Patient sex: F
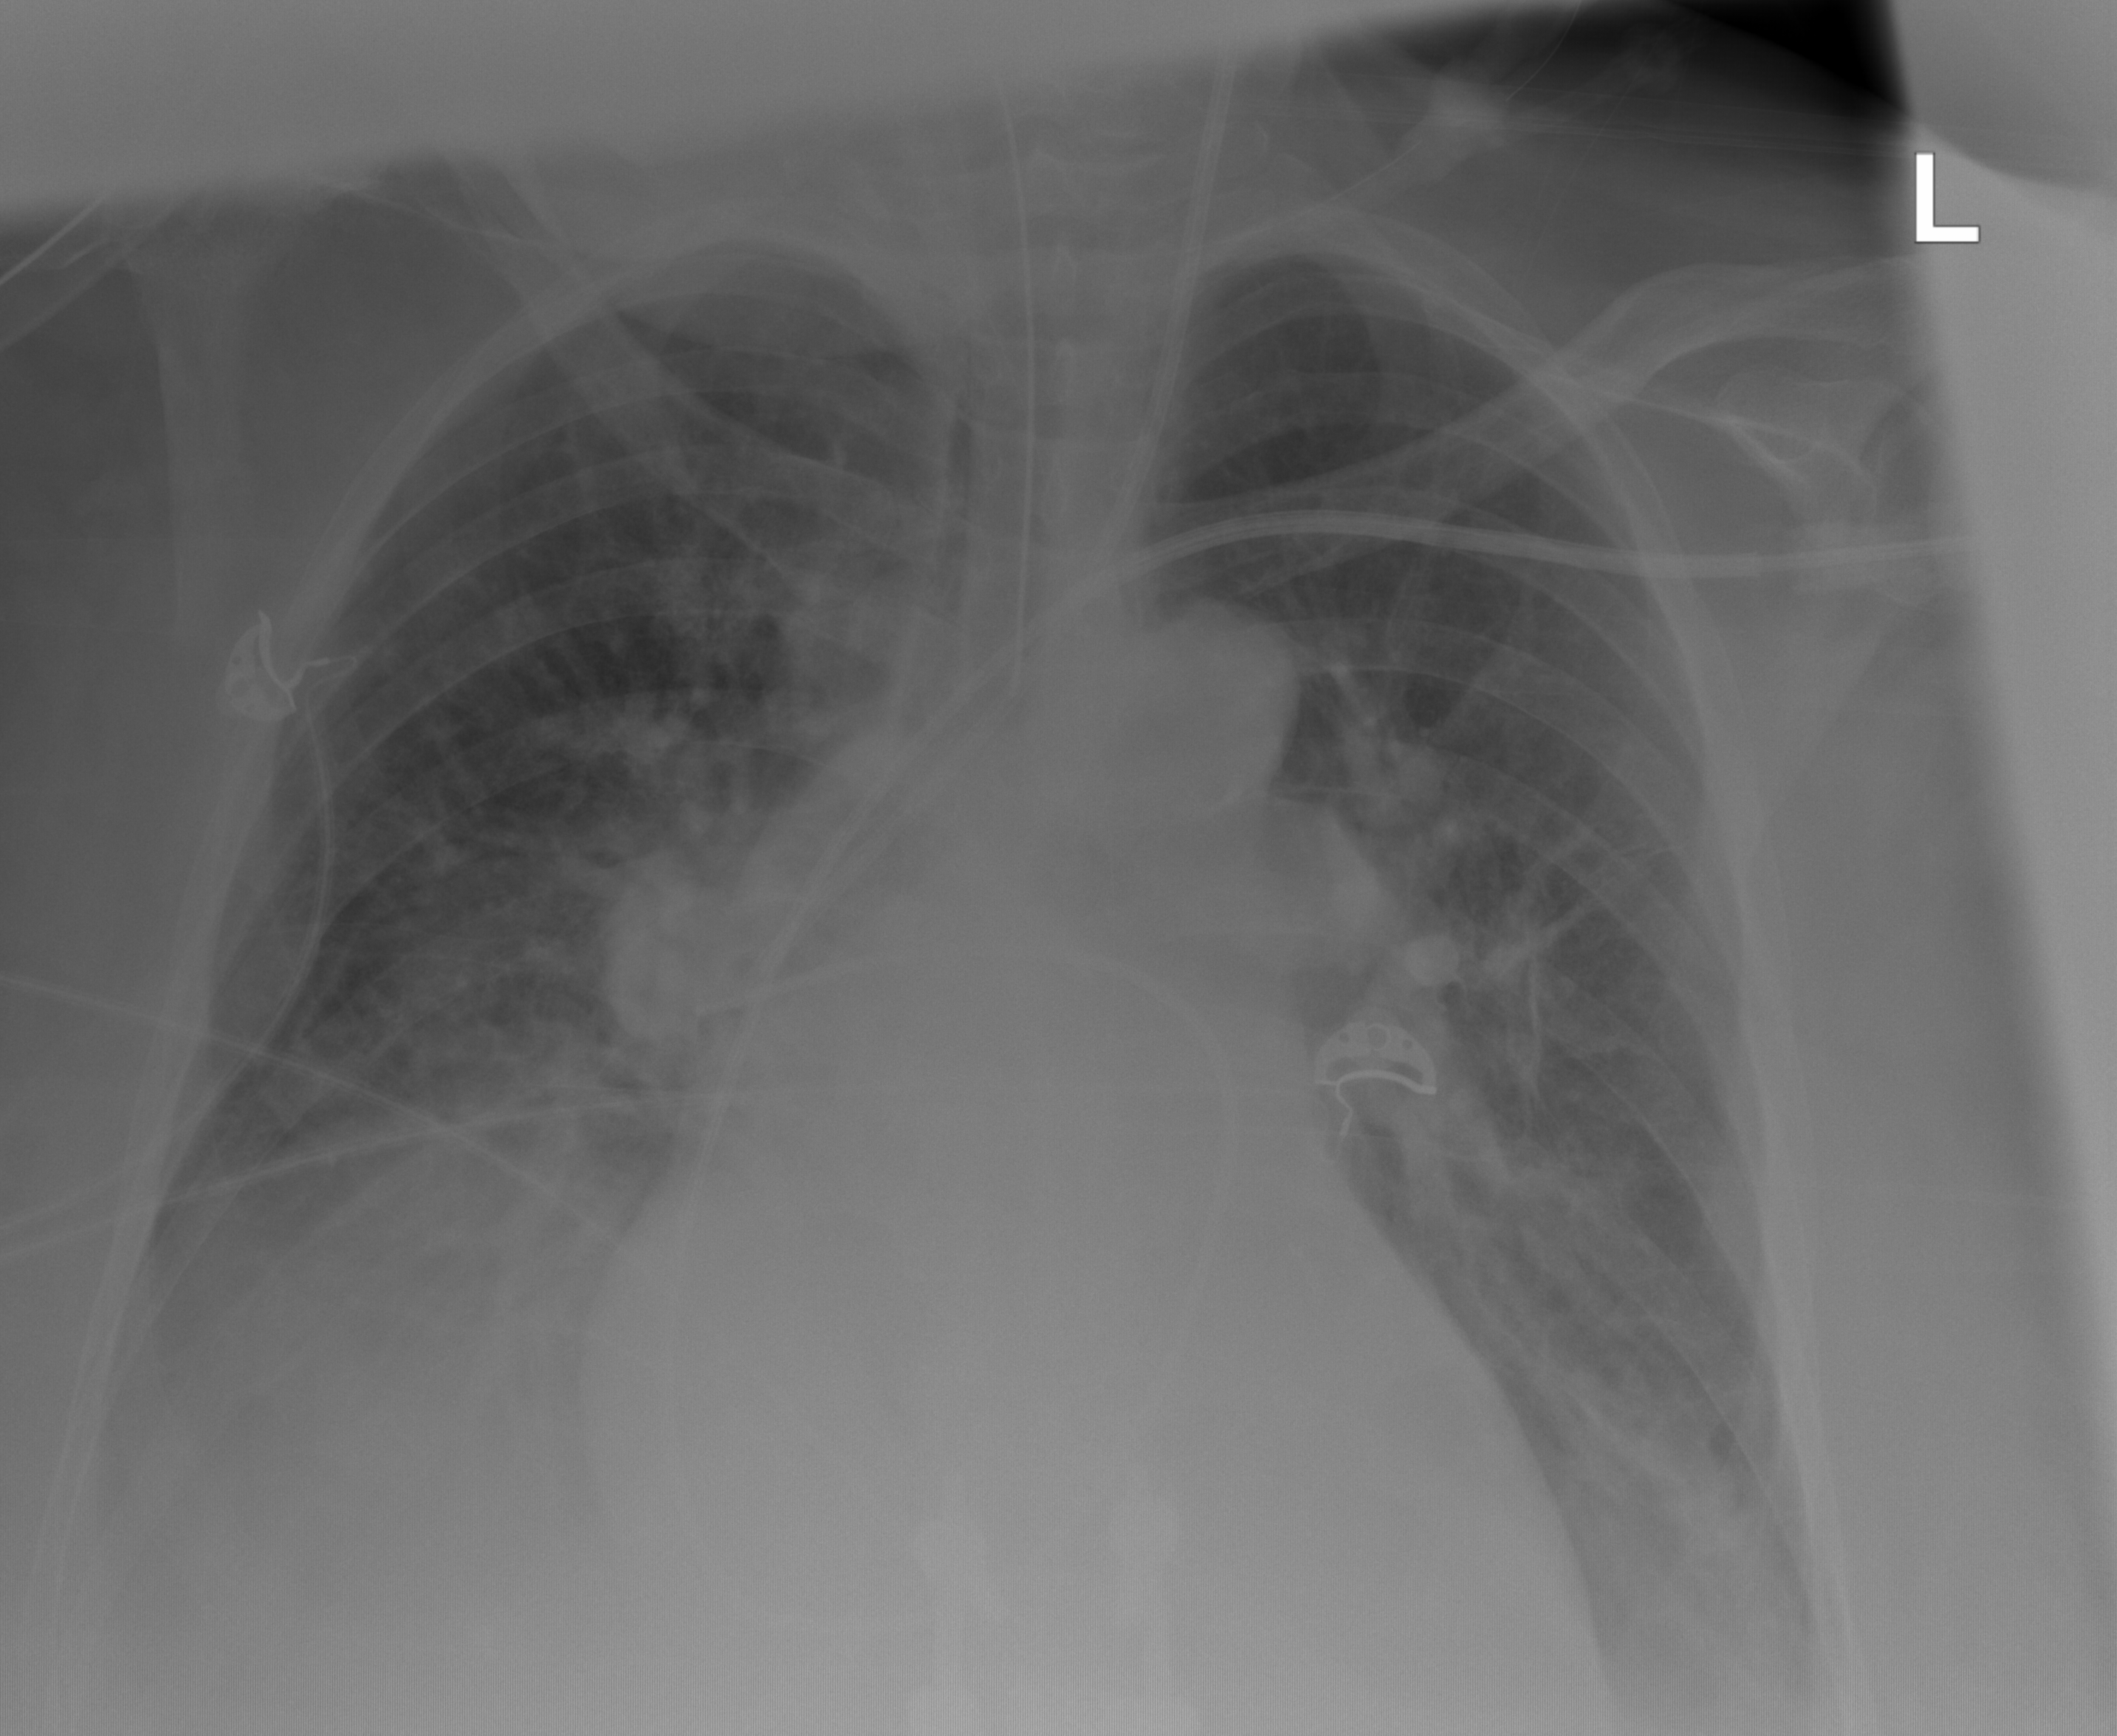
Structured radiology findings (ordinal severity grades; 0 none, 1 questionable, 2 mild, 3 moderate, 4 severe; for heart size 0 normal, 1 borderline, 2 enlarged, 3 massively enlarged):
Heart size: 0
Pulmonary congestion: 0
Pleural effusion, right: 2
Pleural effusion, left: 2
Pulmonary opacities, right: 0
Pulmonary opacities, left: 0
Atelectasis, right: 3
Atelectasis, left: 2